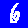
Digit: 6